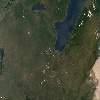
Label: land